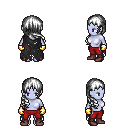
a pixel art fantasy rpg character, female body template, dark elf, purple skin, black tattered cape, red pants, white right-swept hairstyle, gold gloves, maroon shoes, four views (front, back, left, right), 2x2 character sprite sheet, small pixel art, hard edges, no anti-aliasing